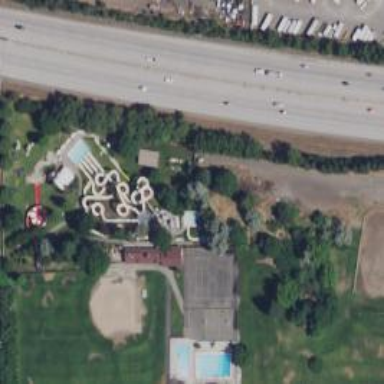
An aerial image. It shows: Bridge leading to water slide attraction.